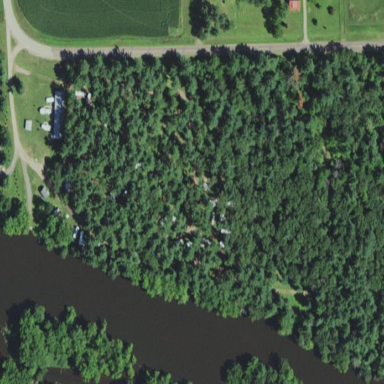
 perfect for outdoor leisure and camping."